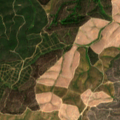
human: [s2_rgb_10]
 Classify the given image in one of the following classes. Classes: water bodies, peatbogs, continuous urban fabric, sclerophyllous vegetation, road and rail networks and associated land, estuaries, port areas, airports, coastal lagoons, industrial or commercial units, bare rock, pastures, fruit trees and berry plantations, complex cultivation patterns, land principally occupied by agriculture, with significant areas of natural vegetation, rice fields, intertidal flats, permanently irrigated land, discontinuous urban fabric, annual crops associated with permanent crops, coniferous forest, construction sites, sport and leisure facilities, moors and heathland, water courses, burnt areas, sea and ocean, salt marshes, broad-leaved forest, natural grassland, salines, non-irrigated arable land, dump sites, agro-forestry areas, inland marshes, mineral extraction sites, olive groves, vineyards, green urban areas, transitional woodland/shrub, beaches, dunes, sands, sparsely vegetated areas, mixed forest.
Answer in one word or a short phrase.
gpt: broad-leaved forest, sclerophyllous vegetation, transitional woodland/shrub